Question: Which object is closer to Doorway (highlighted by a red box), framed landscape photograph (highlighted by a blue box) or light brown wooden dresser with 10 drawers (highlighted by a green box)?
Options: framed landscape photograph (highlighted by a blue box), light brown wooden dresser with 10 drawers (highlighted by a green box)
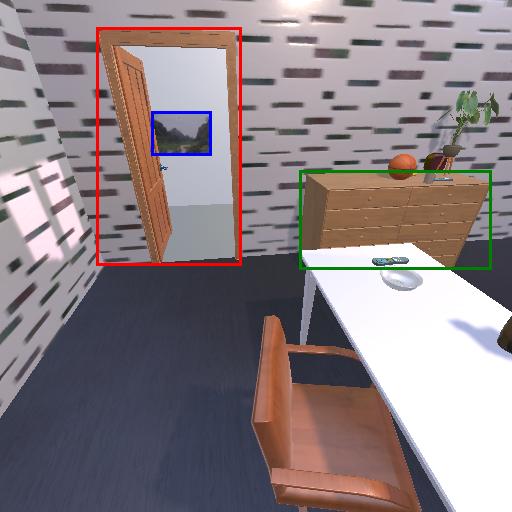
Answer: framed landscape photograph (highlighted by a blue box)